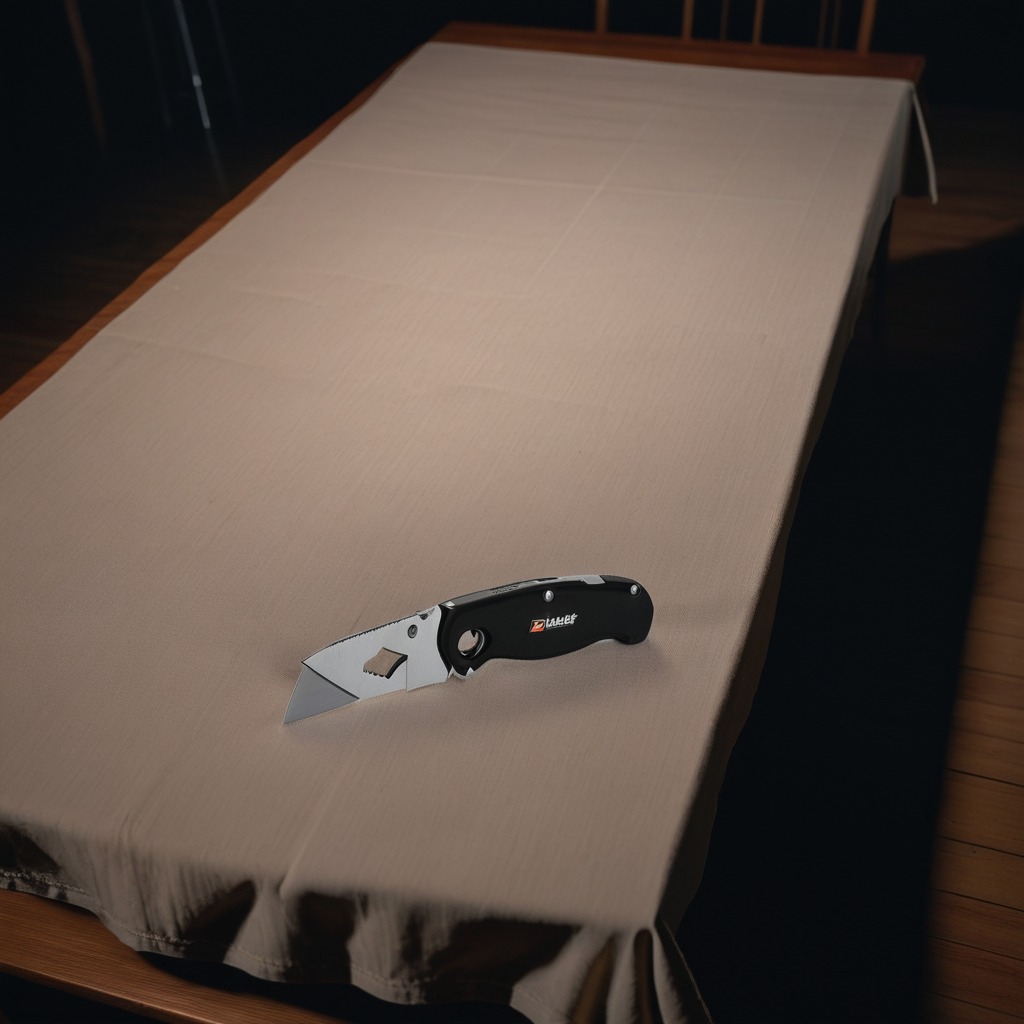
A utility knife lies on a wooden table inside a workshop at night.